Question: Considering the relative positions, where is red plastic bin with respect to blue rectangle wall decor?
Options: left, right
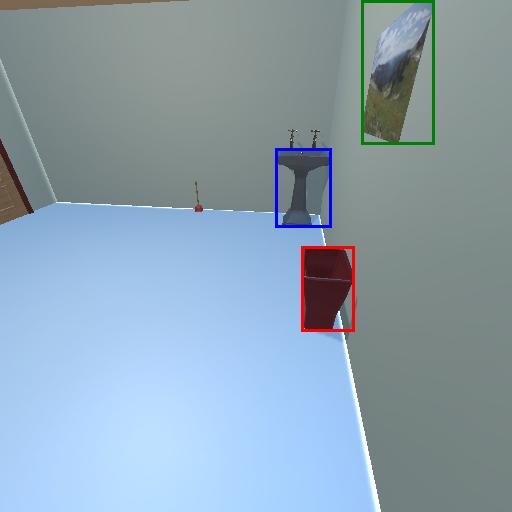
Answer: left